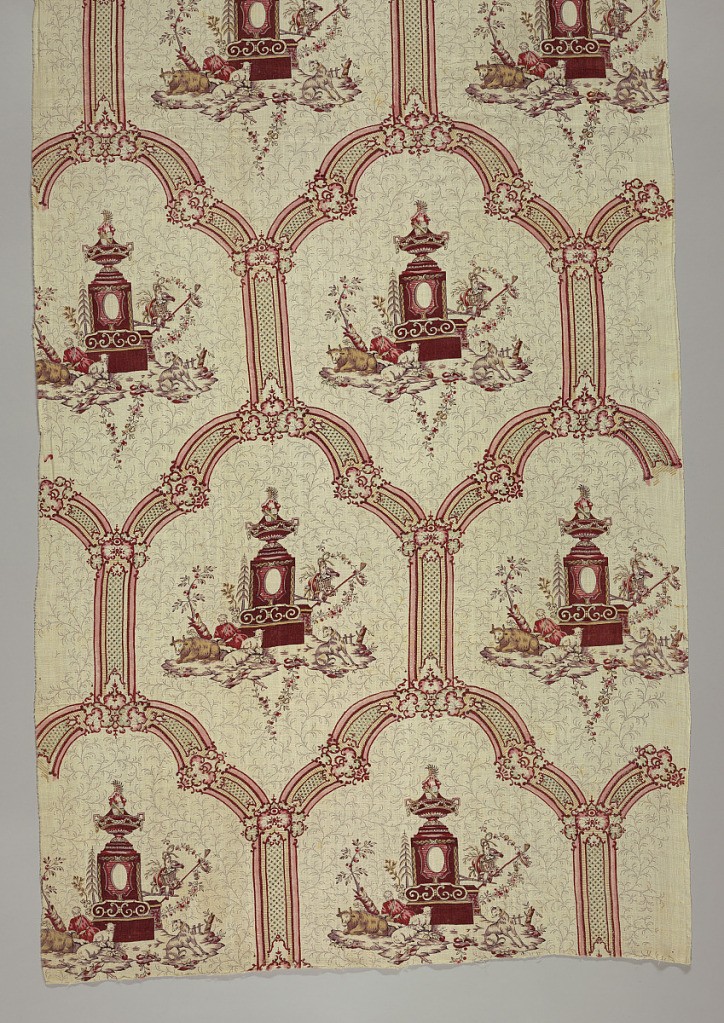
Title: Textile
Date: ca. 1800
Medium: cotton Technique: block printed on plain weave
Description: Strapwork bands forming niches that contain images of a shepherdess, resting sheep and a cow in front of an architectural structure. Black, purple, two reds, lavender, yellow and pale green.